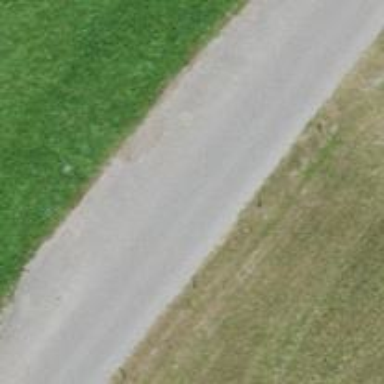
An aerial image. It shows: Passing place on the road.